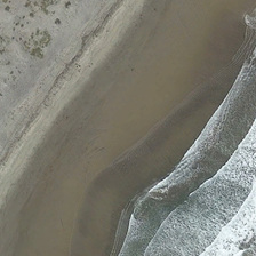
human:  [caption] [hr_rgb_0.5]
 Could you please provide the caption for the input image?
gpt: Some green plants are scattered around the beach, and the sea near the coast is yellow.

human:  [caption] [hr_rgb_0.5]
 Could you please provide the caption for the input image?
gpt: The beach is dotted with green plants, and the sea water near the coastline is yellow.

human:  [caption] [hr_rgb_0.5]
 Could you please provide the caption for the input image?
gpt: the brown beach between the white waves and bareland .

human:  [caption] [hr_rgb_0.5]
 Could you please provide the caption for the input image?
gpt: the beach is wet on the edge  and several plants are seated on it .

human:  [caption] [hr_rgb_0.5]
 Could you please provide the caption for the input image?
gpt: several lines of white waves in green ocean are near a yellow beach .